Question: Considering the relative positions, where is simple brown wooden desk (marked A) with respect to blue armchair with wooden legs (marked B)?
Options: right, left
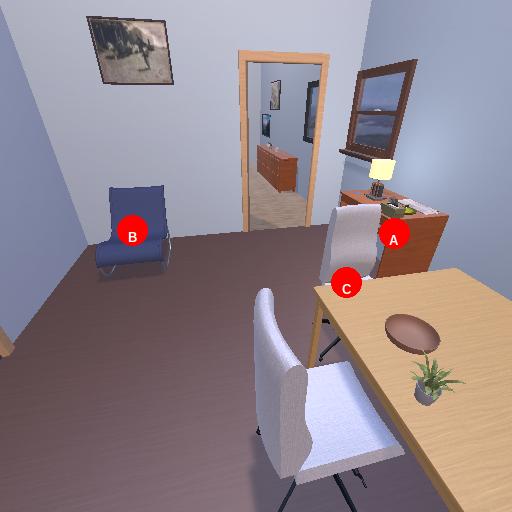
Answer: right